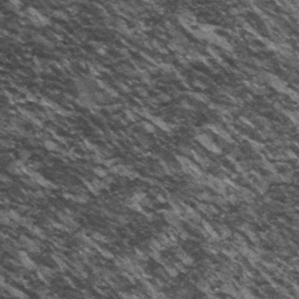
Label: frost